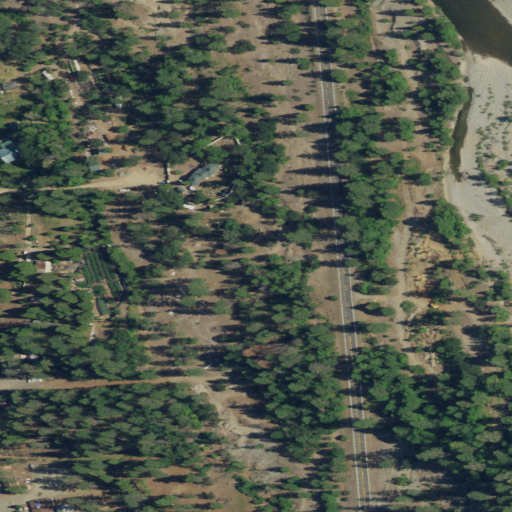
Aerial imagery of plain(s) in California named Oneeyed Flat containing shrub, low intensity development, evergreen forest, open development, medium intensity development, barren land, and open water